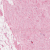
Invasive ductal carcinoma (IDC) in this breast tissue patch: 0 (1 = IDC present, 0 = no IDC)